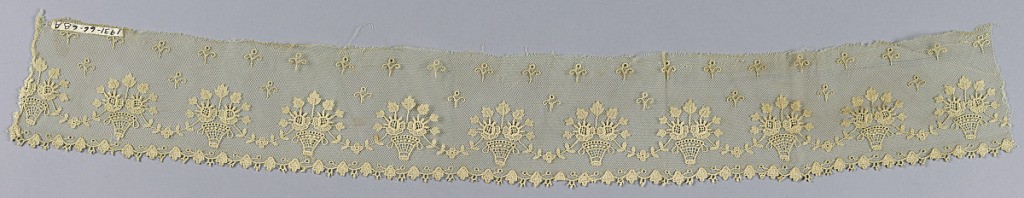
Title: Fragment
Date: ca. 1890
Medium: cotton Technique: machine made
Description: Machine net with embroidered pattern of baskets with flowers and small detached motifs above border of scallops with picots.